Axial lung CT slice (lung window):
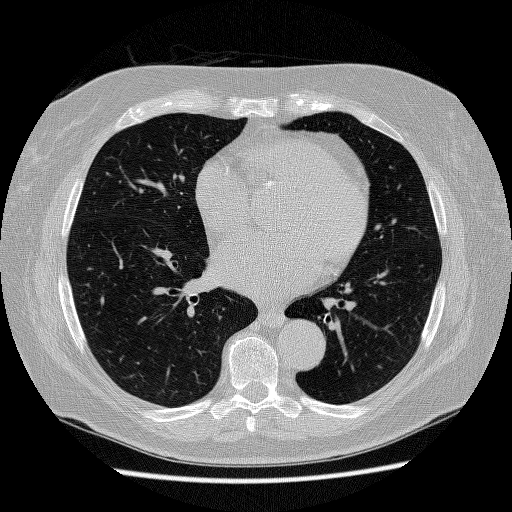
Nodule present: no